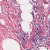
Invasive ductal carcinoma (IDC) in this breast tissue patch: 1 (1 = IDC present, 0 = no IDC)